Breast ultrasound image
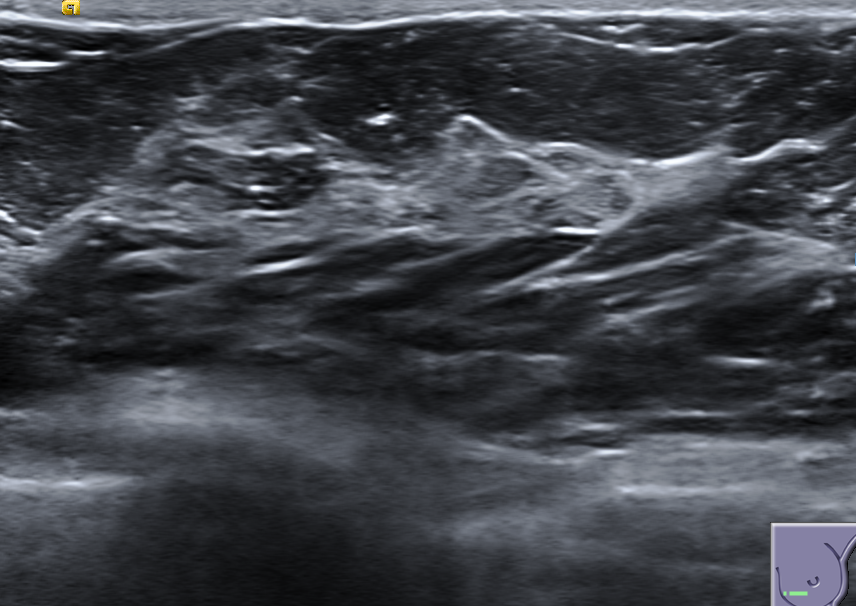
Diagnosis: normal